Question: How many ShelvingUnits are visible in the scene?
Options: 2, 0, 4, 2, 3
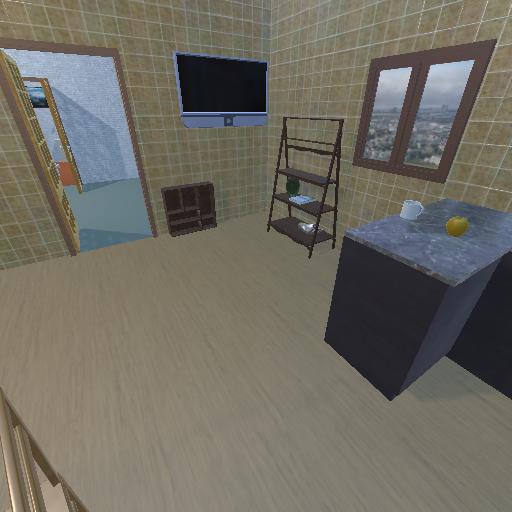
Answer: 2